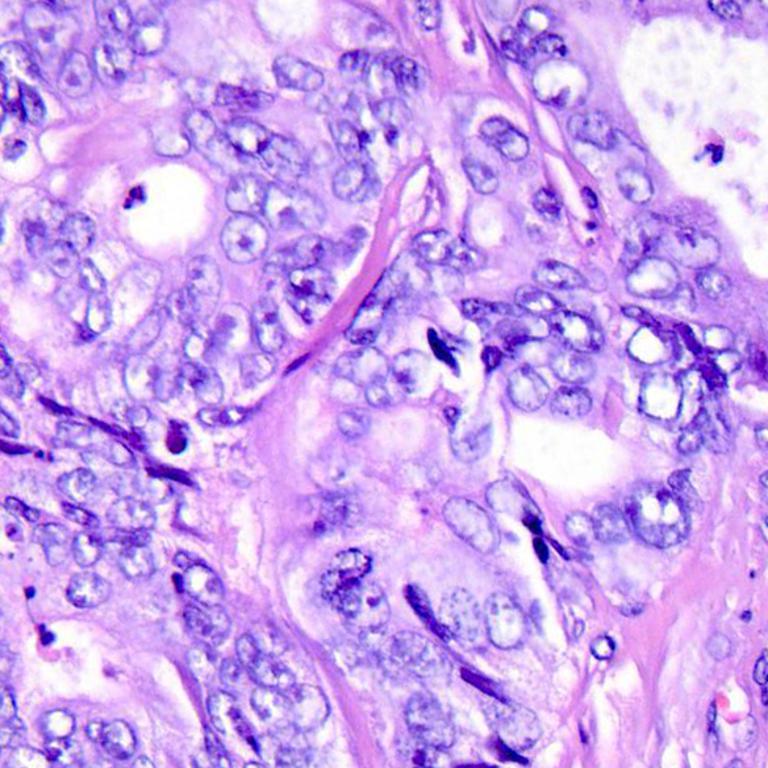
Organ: colon
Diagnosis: adenocarcinomas